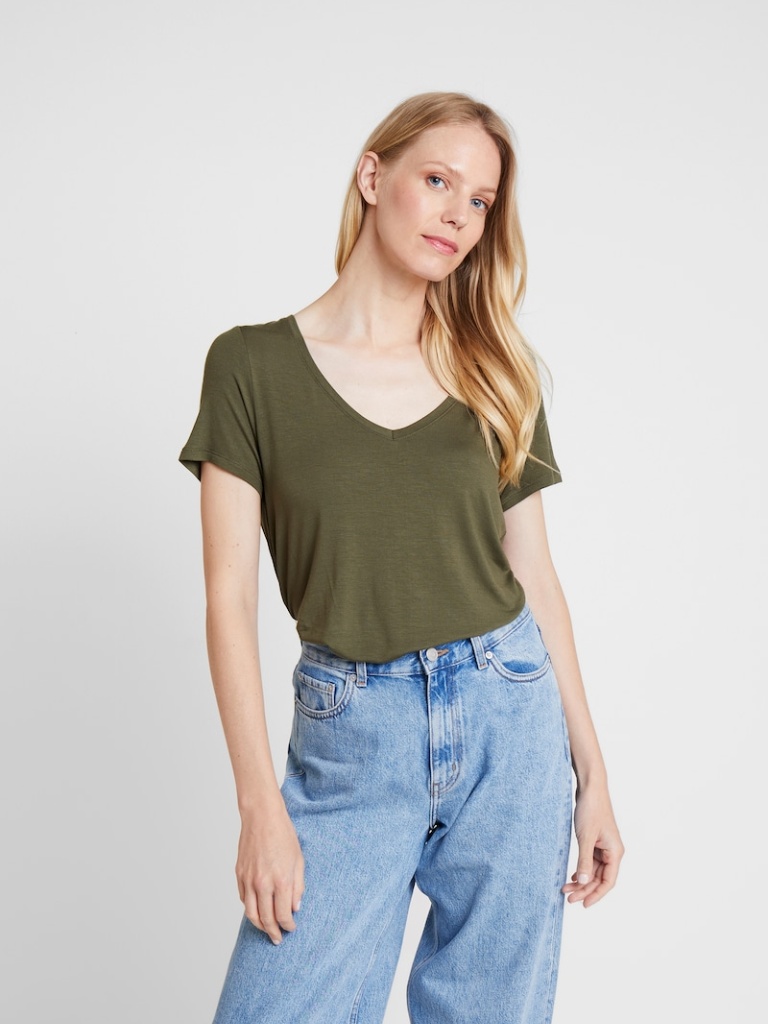
cotton relaxed short sleeve hip length French Tucked v-neck t-shirt